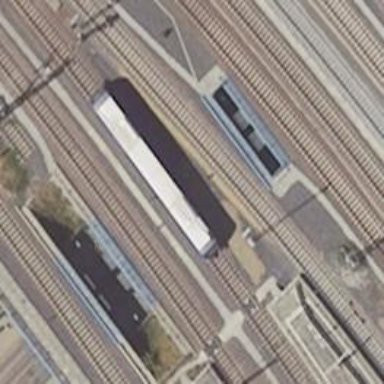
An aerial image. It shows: Railway signal.